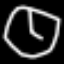
Label: clock